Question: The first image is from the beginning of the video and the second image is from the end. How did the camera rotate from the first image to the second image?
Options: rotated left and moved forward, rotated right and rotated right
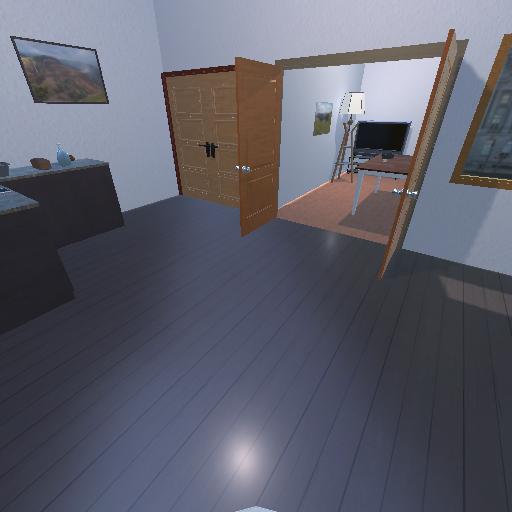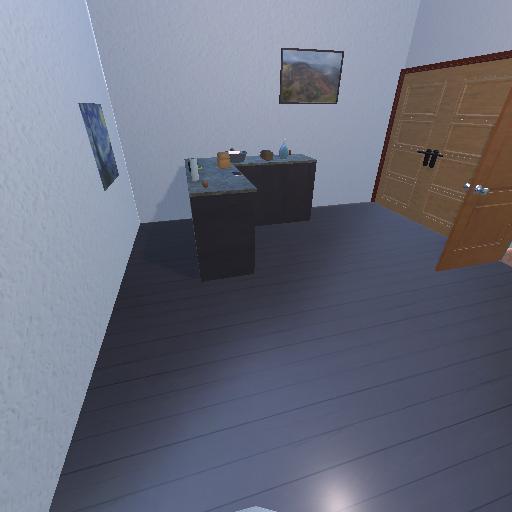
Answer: rotated left and moved forward